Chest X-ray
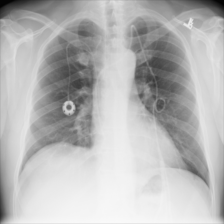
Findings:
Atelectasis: negative
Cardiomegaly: negative
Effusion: negative
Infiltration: negative
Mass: negative
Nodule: negative
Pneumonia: negative
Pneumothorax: negative
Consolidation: negative
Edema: negative
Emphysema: negative
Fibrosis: negative
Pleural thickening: negative
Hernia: negative